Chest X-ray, PA view. Patient: 67 years old, sex M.
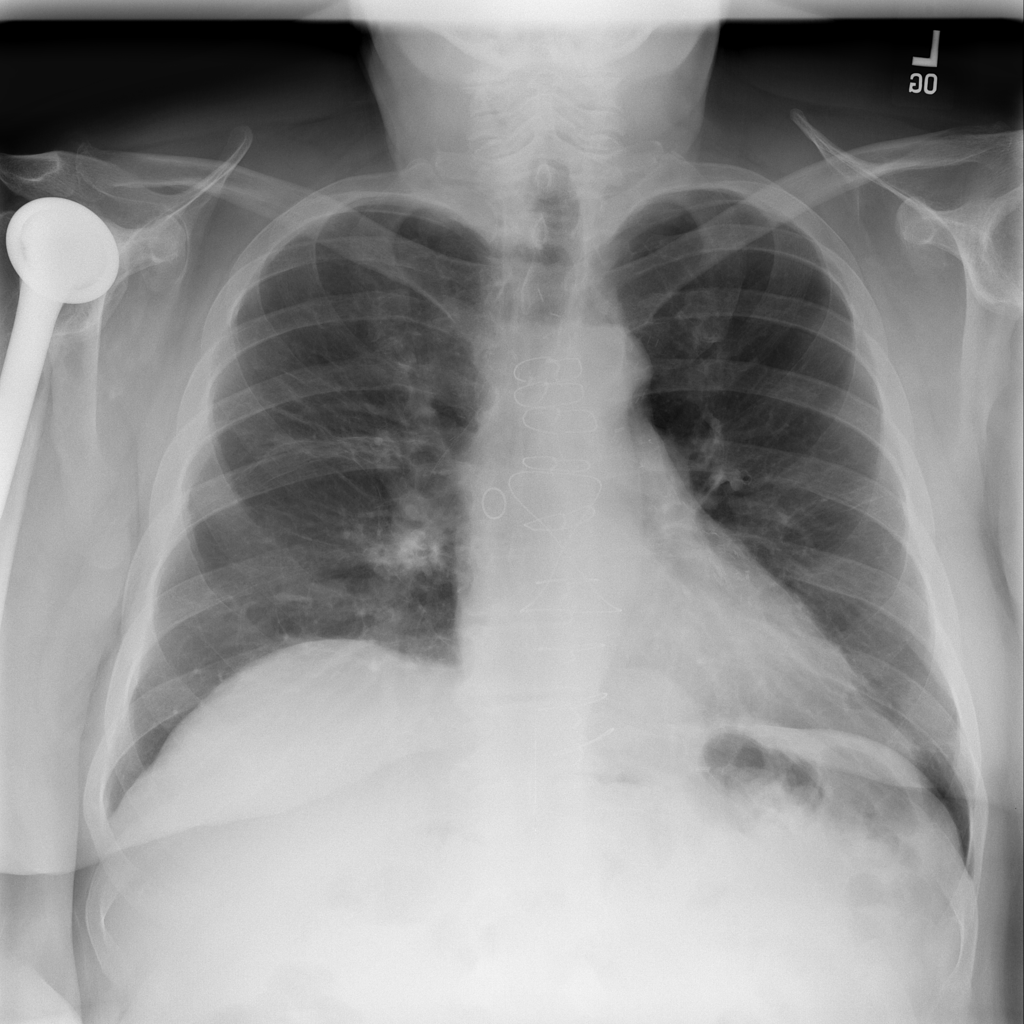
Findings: Fibrosis, Hernia, Infiltration